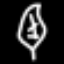
Label: leaf